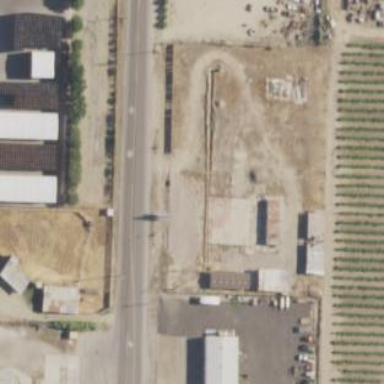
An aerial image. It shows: Commercial area with car shop.